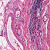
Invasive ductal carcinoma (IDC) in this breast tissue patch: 0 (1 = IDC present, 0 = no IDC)